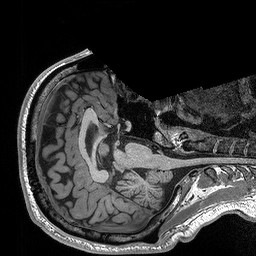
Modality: T1w
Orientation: axial
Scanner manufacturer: siemens
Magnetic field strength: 3 T
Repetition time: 2.3 s
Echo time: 0.00298 s